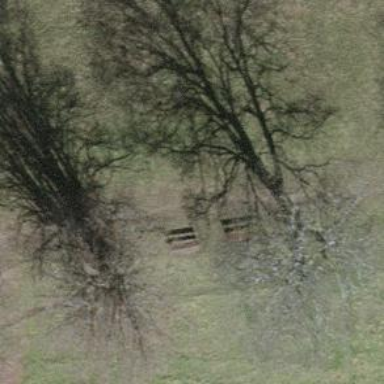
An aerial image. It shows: Bench.